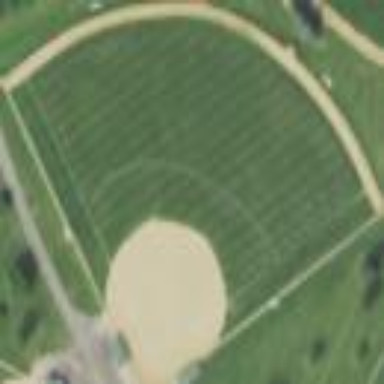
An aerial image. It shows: Baseball pitch for leisure land activities.